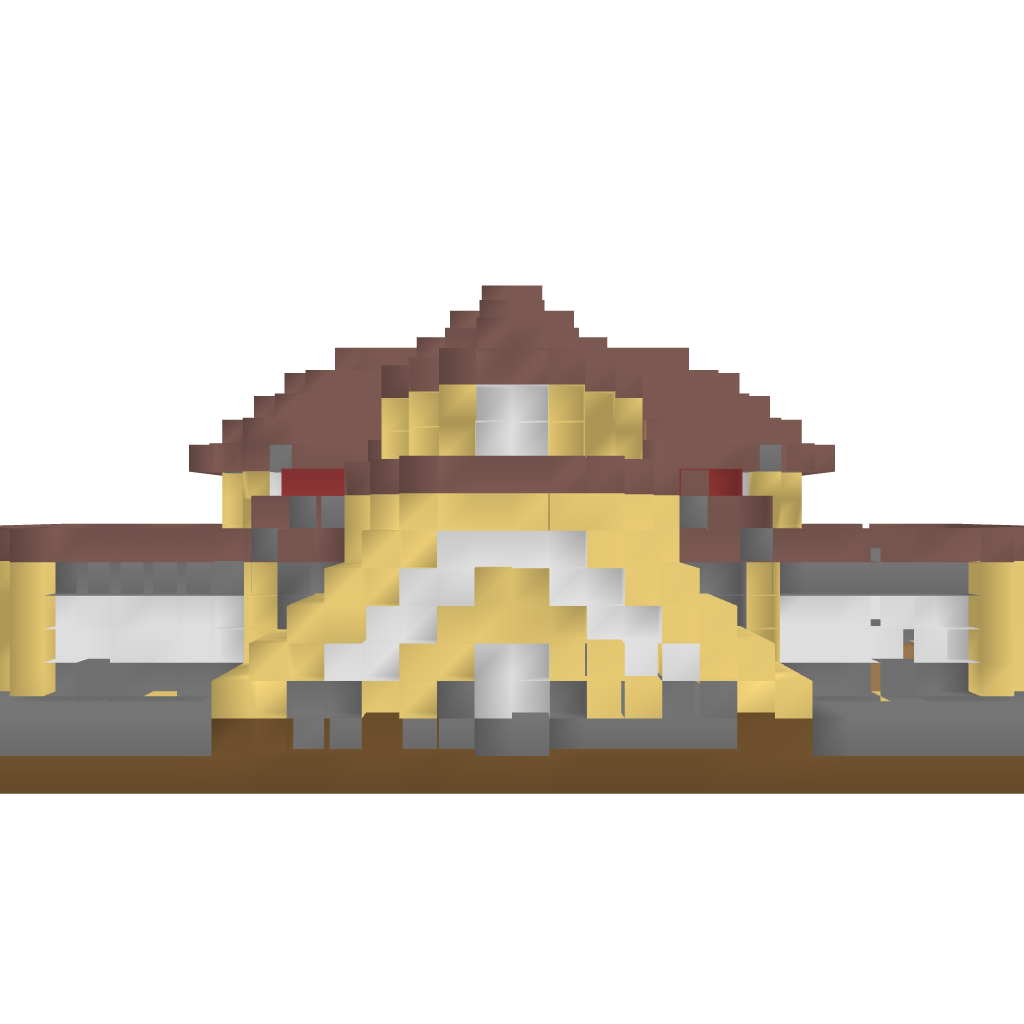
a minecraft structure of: ch2112`little mansion bad low quality